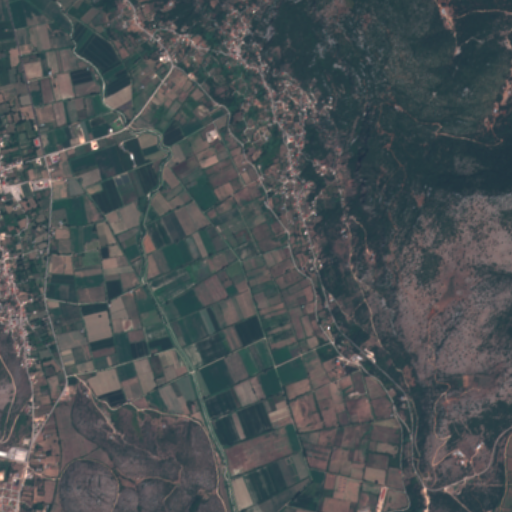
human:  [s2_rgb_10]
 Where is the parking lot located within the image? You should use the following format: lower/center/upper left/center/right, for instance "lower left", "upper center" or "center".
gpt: The parking lot is located in the center left of the image.
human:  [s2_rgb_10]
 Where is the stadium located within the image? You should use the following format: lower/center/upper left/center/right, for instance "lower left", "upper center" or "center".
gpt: The stadium is located in the center left of the image.
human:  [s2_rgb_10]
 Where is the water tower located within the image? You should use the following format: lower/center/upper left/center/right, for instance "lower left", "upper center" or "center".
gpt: The water tower is located in the center right of the image.
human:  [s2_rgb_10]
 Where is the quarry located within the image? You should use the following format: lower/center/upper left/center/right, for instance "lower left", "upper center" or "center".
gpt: There is no quarry in the image.